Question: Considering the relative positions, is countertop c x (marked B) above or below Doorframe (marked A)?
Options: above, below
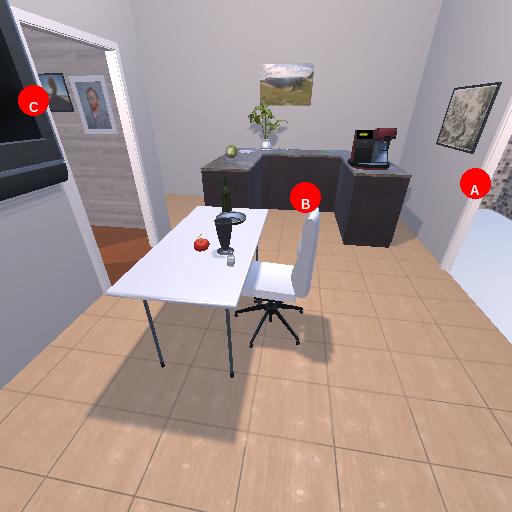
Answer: above